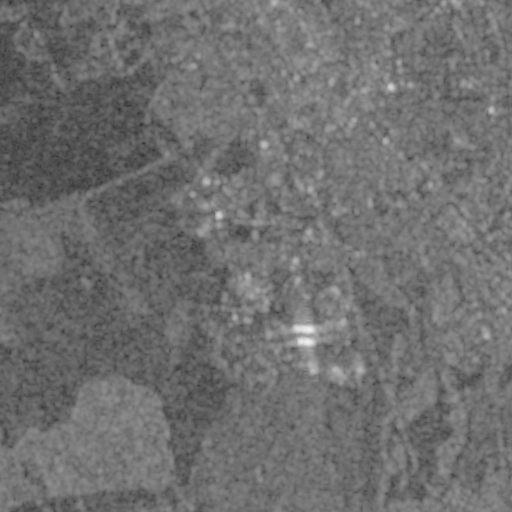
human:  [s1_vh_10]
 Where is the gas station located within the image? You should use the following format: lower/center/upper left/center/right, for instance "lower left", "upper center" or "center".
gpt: The gas station is located in the upper center of the image.
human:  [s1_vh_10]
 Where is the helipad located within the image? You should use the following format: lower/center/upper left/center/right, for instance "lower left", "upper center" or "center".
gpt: The helipad is located in the upper center of the image.
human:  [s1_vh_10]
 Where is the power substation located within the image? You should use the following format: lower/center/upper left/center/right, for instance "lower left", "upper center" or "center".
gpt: The power substation is located in the center right of the image.
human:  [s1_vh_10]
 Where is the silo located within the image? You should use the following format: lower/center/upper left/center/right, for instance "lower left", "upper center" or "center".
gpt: The silo is located in the center of the image.
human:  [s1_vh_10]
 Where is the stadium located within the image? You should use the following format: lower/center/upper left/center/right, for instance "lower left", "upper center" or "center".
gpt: The stadium is located in the upper center of the image.
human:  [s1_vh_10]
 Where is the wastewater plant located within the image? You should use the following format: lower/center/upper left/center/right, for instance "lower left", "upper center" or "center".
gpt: The wastewater plant is located in the lower center of the image.
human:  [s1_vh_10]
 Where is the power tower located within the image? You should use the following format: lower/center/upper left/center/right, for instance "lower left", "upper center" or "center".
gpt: There is no power tower in the image.

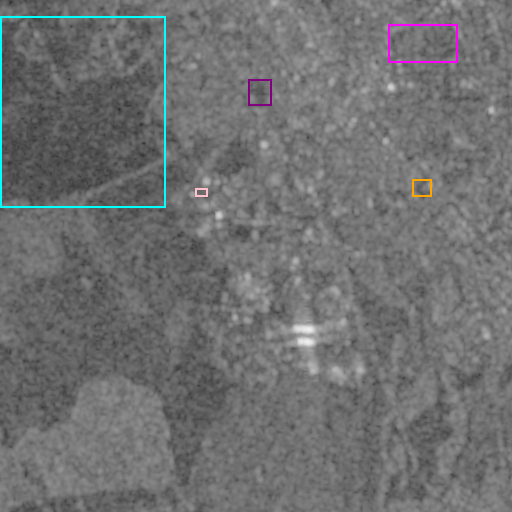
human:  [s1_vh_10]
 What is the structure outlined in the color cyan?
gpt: The structure outlined in cyan is a crop field.
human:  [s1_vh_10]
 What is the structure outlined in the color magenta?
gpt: The structure outlined in magenta is a park.
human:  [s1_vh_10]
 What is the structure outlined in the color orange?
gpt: The structure outlined in orange is a parking lot.
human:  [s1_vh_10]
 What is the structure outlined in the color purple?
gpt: The structure outlined in purple is a stadium.
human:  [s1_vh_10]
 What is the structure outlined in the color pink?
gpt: The structure outlined in pink is a wastewater plant.
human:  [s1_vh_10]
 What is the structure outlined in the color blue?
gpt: There is no blue outline.